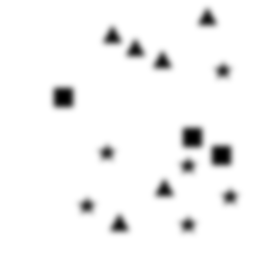
Squares: 3
Triangles: 6
Stars: 6
Total shapes: 15